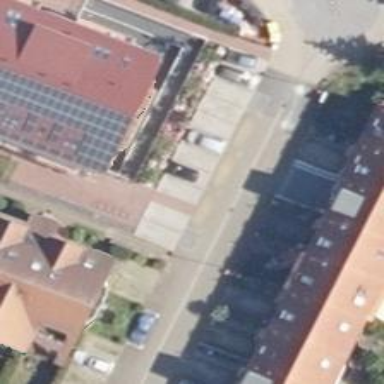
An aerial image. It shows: Living street.